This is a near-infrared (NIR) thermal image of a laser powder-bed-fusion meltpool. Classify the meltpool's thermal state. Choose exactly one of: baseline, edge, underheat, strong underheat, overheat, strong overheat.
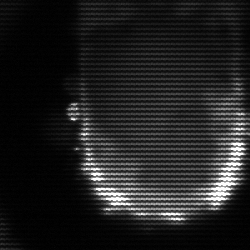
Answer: baseline